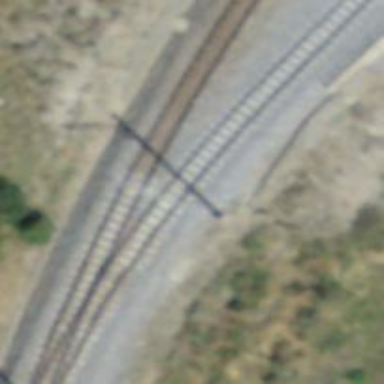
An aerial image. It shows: Catenary mast for power lines.